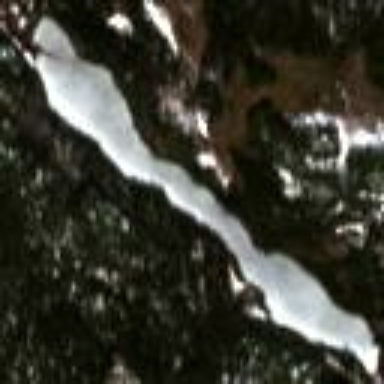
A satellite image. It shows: Serene lake.